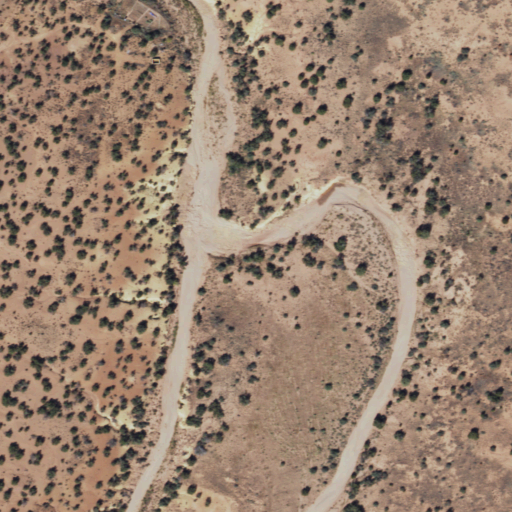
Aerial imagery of valley in Arizona named Hatch Draw containing only shrub